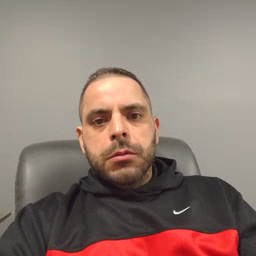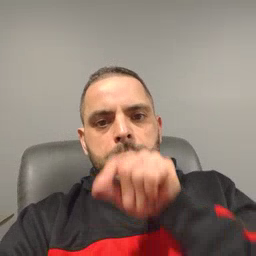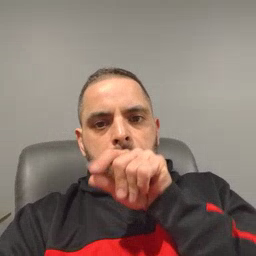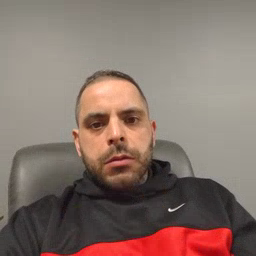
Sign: bird